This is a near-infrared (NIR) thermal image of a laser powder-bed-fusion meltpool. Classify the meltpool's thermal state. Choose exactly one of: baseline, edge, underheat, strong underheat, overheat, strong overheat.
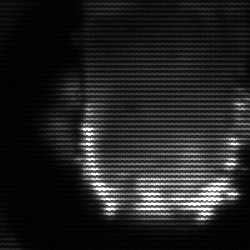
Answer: baseline